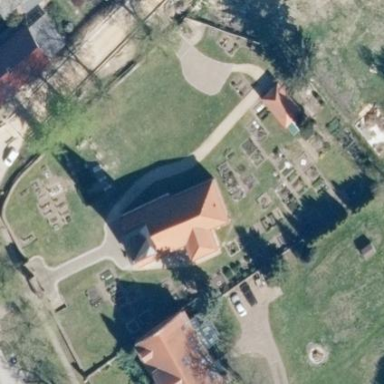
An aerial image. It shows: Cemetery.